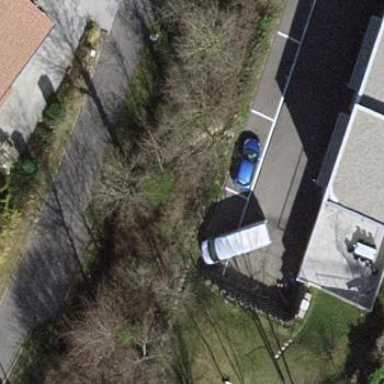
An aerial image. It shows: Street side parking area.